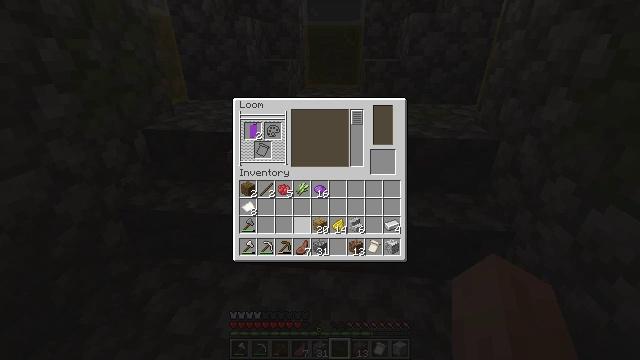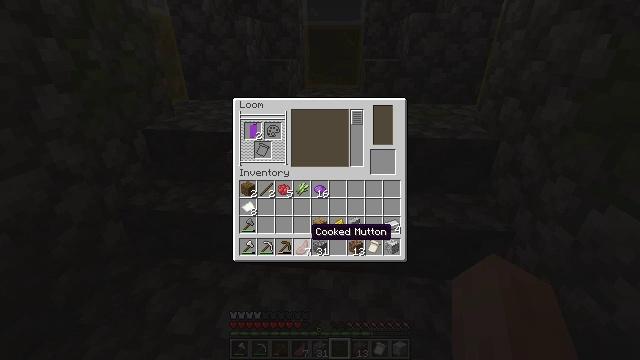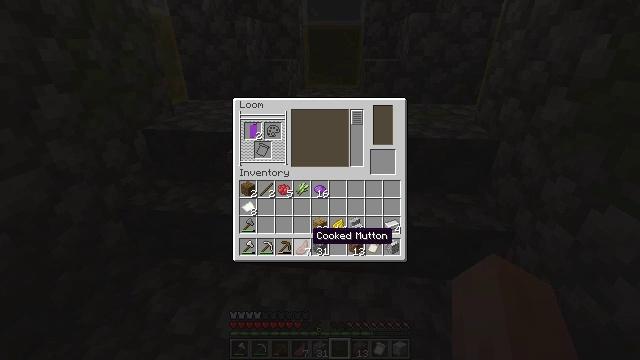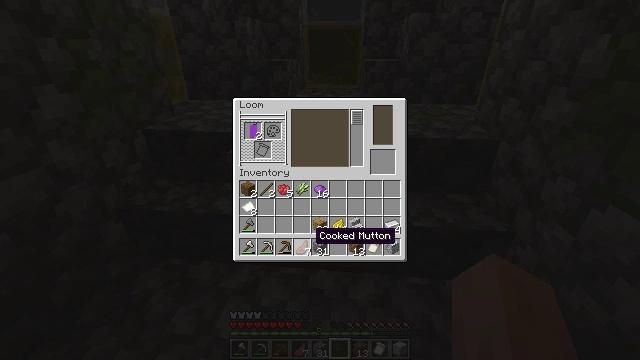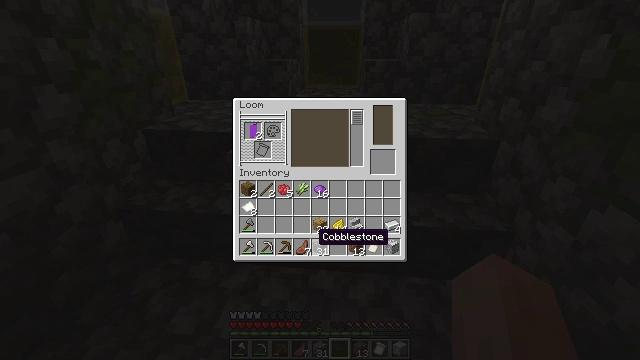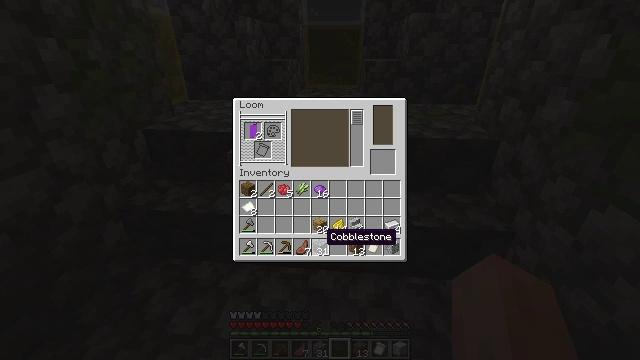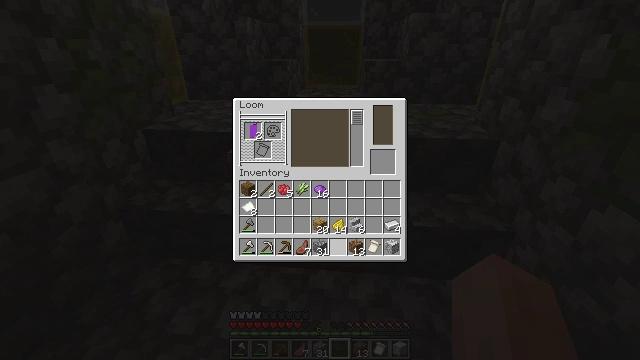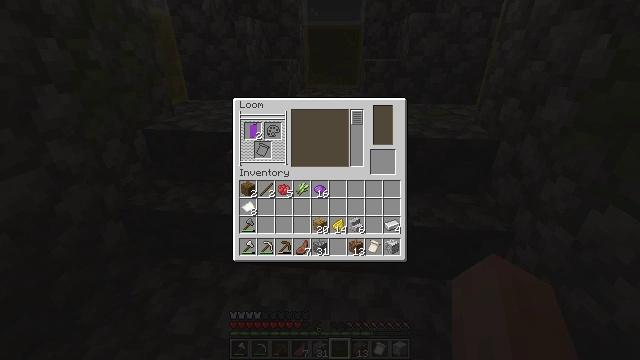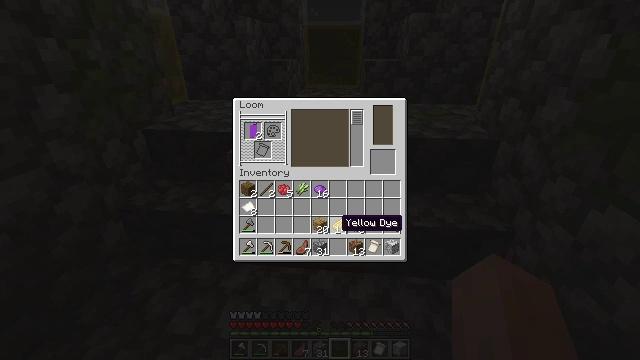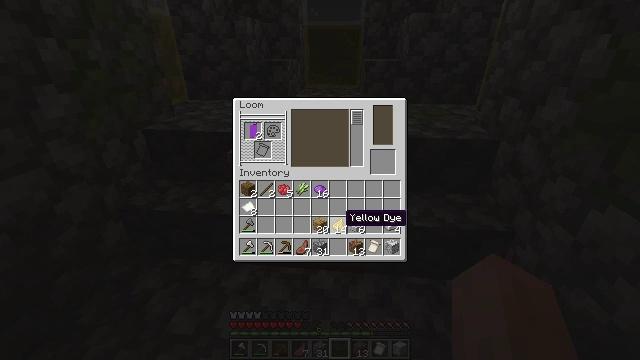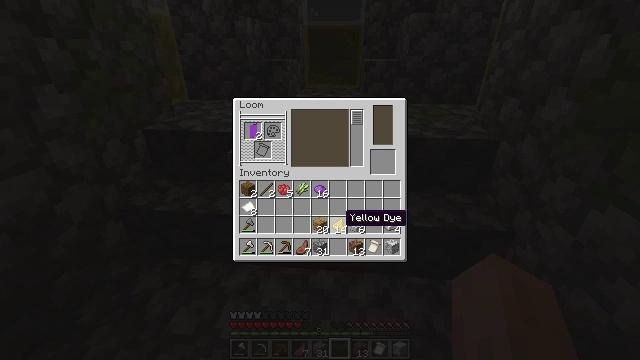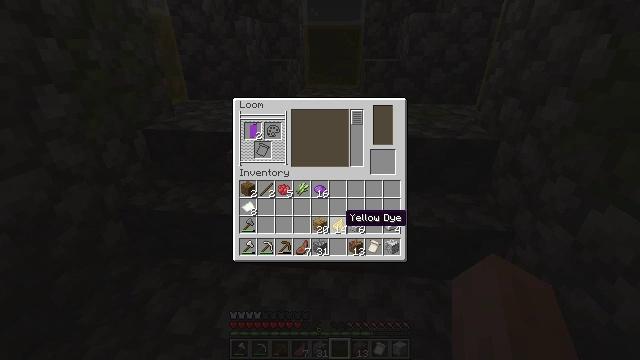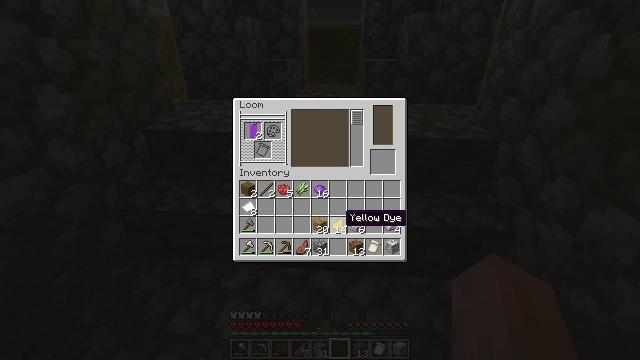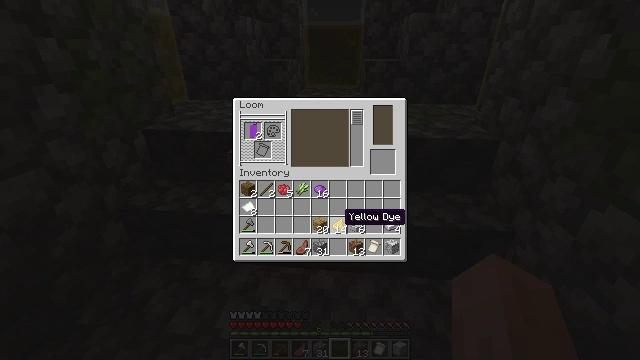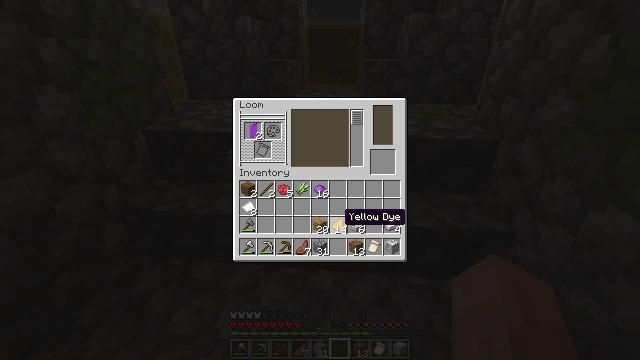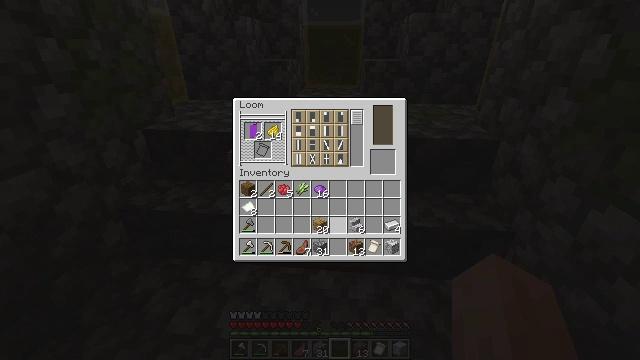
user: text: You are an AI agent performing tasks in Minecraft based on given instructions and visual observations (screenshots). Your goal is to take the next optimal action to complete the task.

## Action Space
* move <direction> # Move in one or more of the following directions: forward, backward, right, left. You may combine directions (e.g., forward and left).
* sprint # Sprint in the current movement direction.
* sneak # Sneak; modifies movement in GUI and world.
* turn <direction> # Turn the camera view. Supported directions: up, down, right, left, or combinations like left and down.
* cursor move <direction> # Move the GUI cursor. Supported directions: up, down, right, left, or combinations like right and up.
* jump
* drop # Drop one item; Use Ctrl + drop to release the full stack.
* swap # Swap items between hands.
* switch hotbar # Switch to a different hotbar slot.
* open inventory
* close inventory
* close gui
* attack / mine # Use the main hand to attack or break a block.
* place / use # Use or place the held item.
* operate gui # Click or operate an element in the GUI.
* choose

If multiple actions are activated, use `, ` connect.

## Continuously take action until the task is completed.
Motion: motion action
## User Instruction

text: Mine the loom block.
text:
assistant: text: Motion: sneak, cursor move down
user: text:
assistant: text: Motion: sneak
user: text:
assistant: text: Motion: sneak
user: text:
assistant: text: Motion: sneak
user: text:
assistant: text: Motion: sneak, cursor move right
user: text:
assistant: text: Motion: sneak, cursor move right
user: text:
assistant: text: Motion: sneak
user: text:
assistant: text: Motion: sneak
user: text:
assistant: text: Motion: sneak
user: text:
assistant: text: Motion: sneak
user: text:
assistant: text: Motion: sneak
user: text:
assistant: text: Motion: sneak
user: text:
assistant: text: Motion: sneak
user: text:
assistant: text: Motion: sneak
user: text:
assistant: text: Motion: sneak, operate gui
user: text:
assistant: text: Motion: sneak, operate gui
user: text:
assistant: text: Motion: sneak, cursor move left and down
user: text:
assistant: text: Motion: sneak
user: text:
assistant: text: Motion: sneak
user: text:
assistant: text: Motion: sneak
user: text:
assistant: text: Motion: sneak
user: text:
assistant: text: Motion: sneak
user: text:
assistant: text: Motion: sneak, cursor move up
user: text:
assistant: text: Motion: sneak
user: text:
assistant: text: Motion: sneak
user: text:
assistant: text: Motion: sneak, cursor move left
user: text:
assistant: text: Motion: sneak
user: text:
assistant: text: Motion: sneak
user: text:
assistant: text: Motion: sneak
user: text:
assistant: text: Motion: sneak